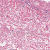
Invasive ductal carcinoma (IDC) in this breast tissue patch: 0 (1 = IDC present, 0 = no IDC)